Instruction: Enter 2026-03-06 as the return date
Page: home
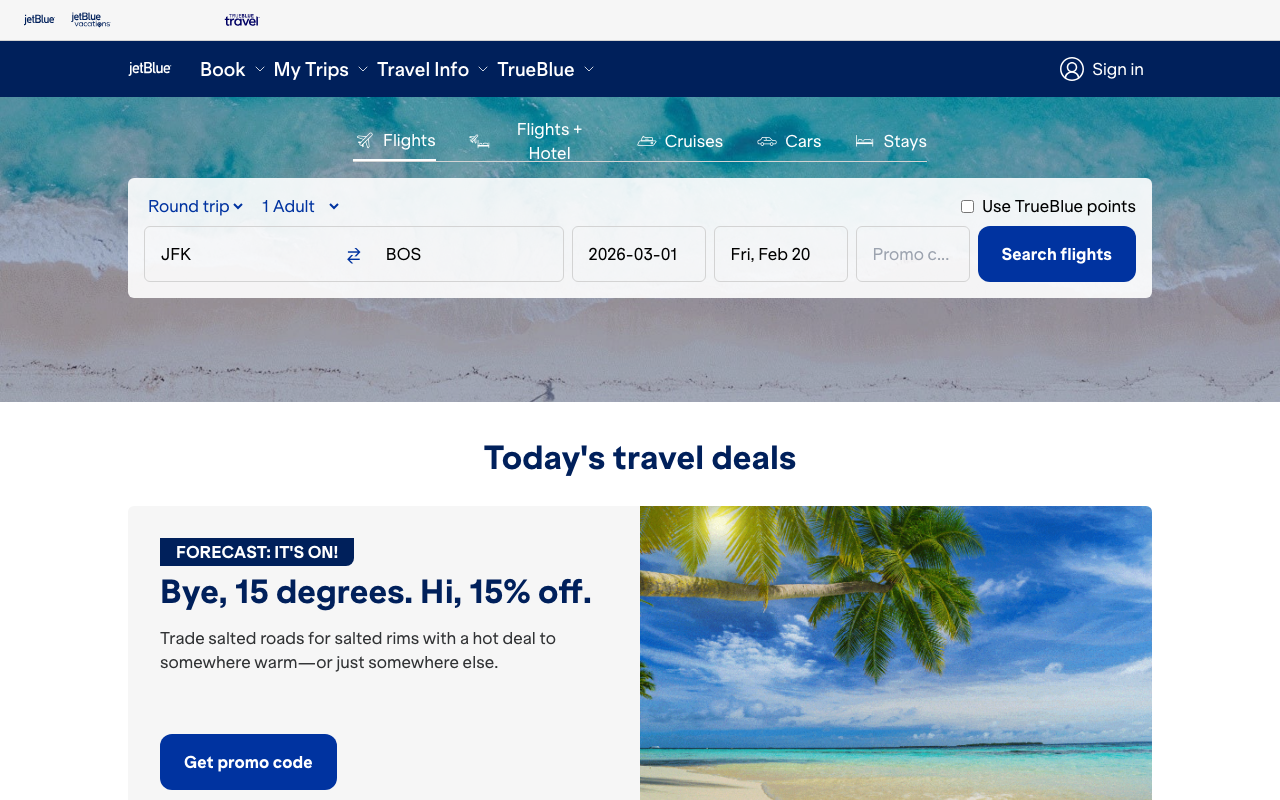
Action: type